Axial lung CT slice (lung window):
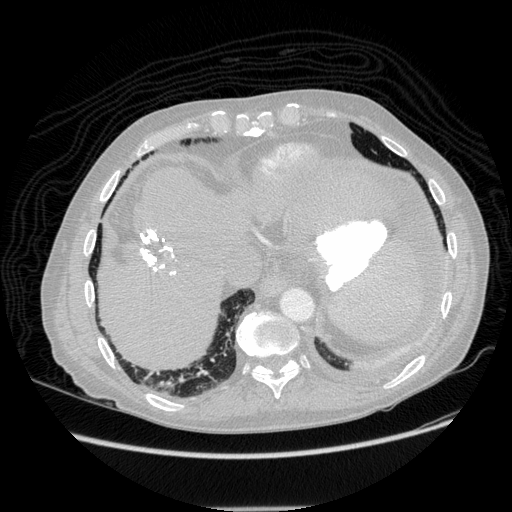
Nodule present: no